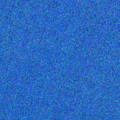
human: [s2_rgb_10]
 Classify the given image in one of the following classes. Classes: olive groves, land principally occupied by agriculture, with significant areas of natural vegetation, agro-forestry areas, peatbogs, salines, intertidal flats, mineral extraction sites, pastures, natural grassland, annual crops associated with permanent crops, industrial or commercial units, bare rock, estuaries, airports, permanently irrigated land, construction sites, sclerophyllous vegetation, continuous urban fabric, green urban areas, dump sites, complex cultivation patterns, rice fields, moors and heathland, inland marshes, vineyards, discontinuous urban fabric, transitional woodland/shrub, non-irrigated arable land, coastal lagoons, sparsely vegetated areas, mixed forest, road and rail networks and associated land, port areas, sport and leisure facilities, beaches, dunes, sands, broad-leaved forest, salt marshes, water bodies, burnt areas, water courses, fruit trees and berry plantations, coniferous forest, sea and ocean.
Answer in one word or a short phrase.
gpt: sea and ocean